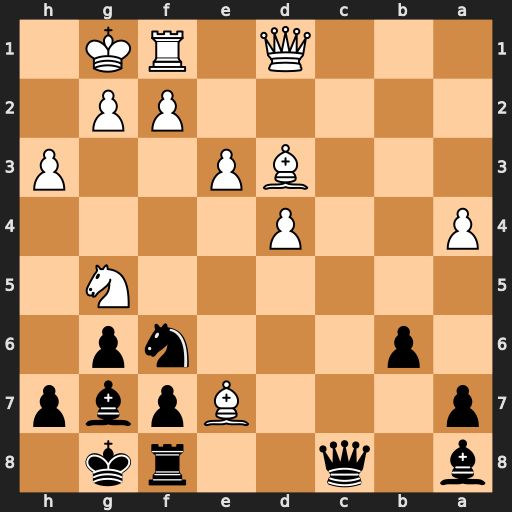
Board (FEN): b1q2rk1/p3Bpbp/1p3np1/6N1/P2P4/3BP2P/5PP1/3Q1RK1
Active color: b
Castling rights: -
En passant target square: -
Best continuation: Qb7 e4 Qxe7